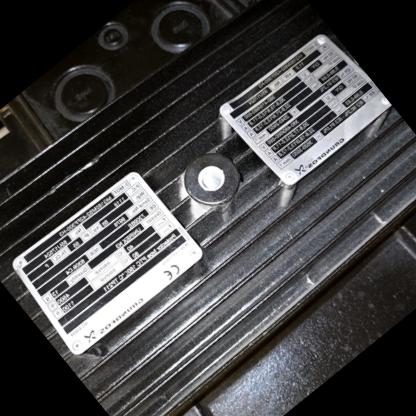
Klasa: tabliczka-znamionowa